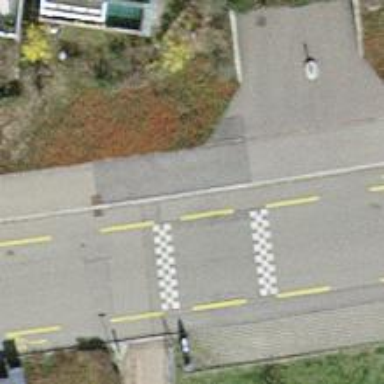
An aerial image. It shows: Traffic cushion.